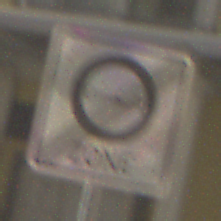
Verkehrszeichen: EndeUmweltzone
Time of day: MorningAfternoon
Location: Outdoor (Urban)
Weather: PartlyCloudy
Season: NotSpecified
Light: Natural